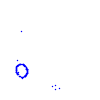
Particle: proton